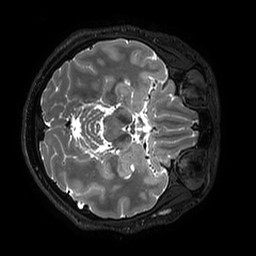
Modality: T2w
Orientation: axial
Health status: ill
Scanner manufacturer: philips
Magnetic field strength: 3 T
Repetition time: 2.5 s
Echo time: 0.331 s